This grayscale texture is a bearing vibration snapshot reshaped row-by-row into a square image. Diagnose the bearing from this image, choosing from: normal, inner_race, outer_race, ball.
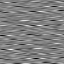
Answer: inner_race